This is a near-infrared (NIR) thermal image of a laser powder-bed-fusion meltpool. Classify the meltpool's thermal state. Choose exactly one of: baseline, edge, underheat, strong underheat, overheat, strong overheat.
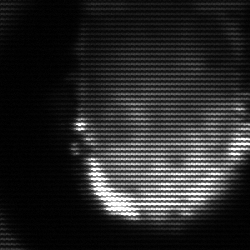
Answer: baseline